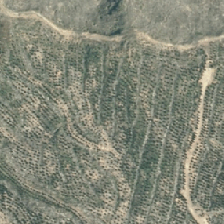
Land cover: harvested_forest